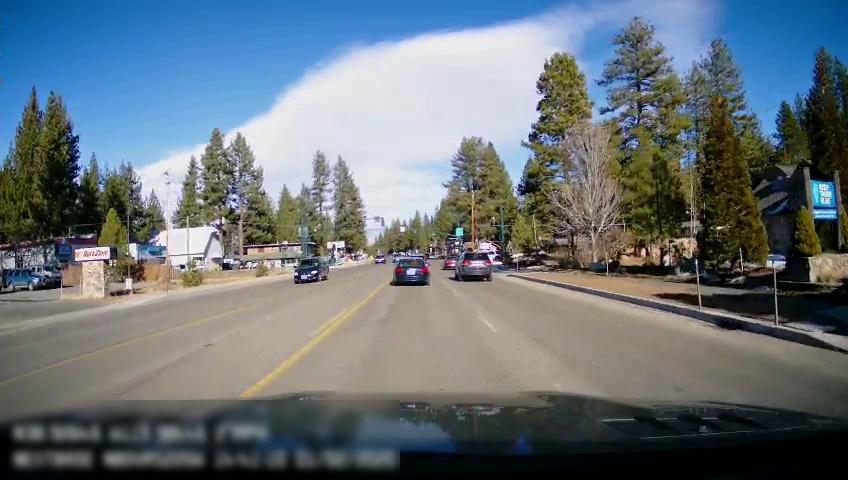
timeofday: Day
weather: Sunny
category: Drivable Space
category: Vehicles | Car
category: Vehicles | SUV
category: Vehicles | Car
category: Vehicles | SUV
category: Vehicles | Car
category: Vehicles | SUV
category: Lanes | Opposite Lane
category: Lanes | Current Lane
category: Lanes | Current Lane
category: Lanes | Opposite Lane